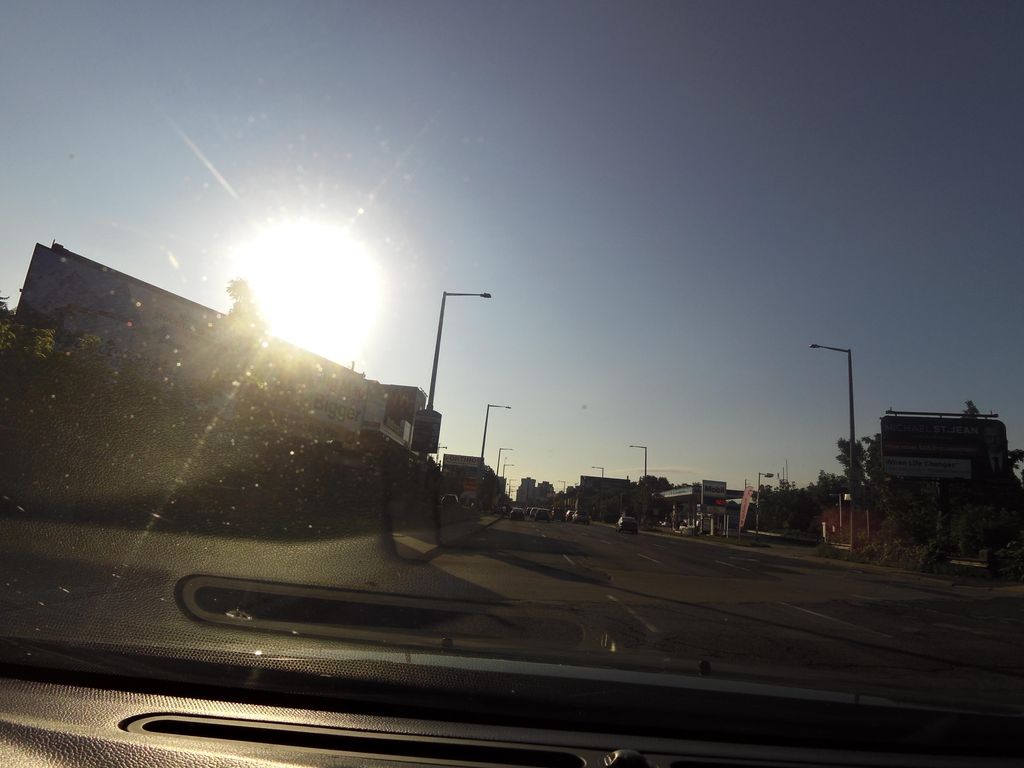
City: hamilton